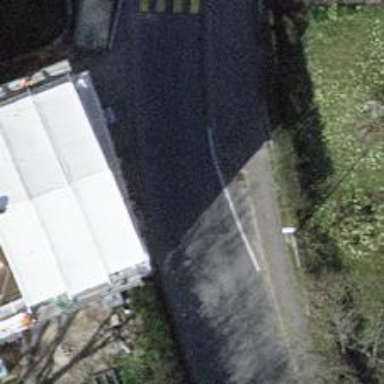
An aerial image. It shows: Chicane for traffic calming.